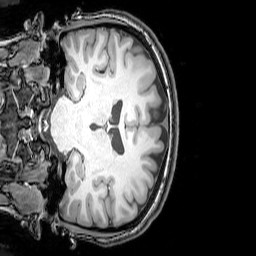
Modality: T1w
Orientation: coronal
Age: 20
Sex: female
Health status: healthy
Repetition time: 0.081 s
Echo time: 0.037 s